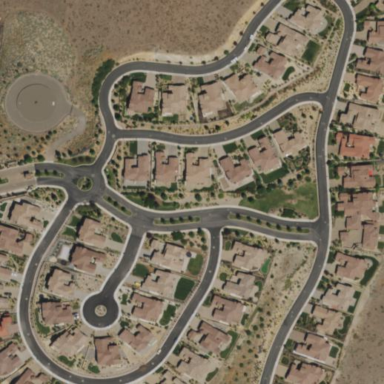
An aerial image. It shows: This residential area consists of single-family homes.